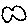
Label: cloud